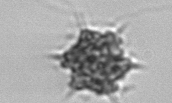
Label: Dictyocha